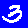
Digit: 3